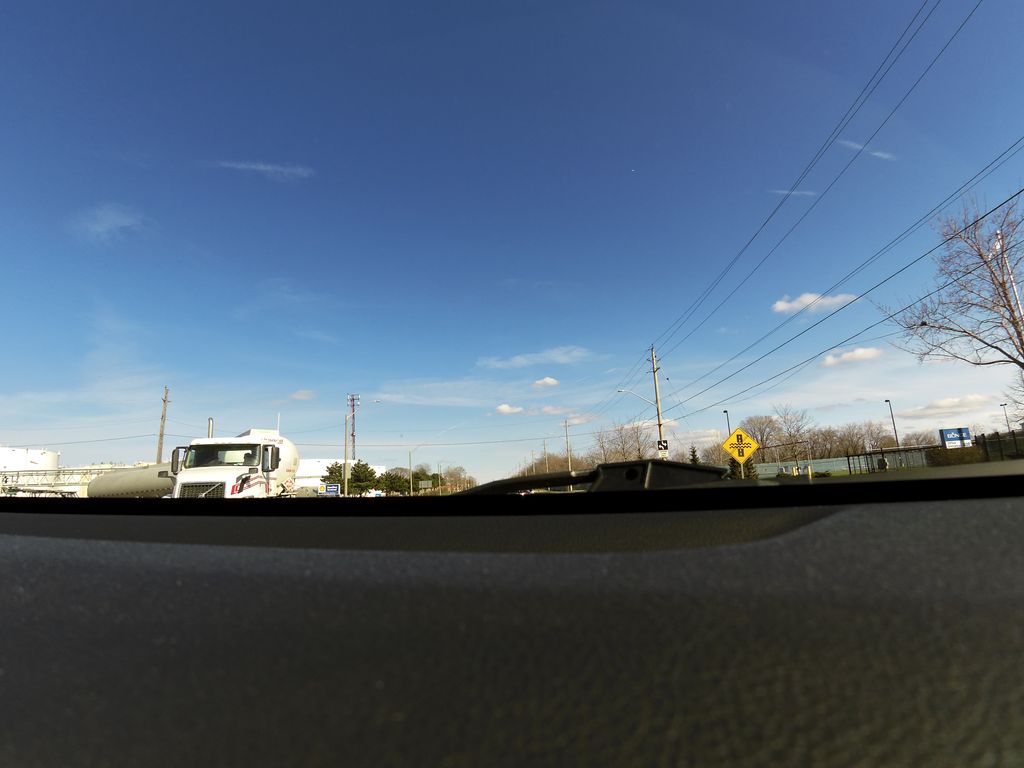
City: hamilton